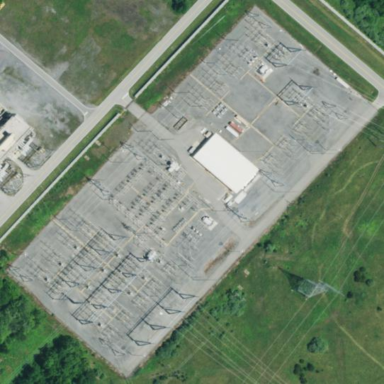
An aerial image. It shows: Power substation.